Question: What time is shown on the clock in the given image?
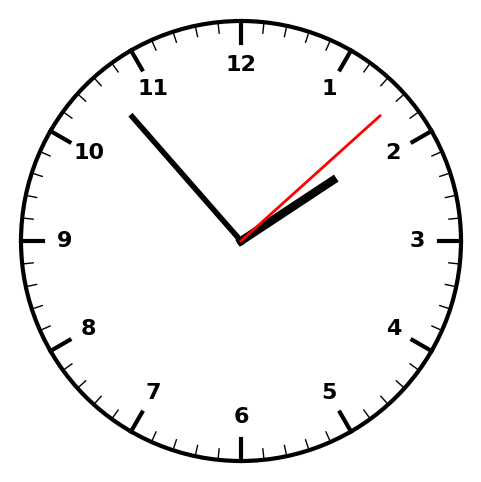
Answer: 01:53:08